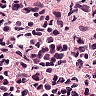
Metastatic tissue present: yes